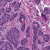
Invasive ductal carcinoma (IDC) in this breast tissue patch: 1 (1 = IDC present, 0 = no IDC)